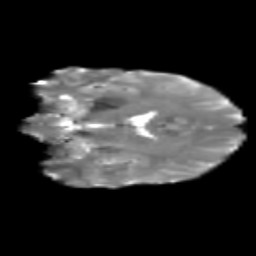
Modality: T2w
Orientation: coronal
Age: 38
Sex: female
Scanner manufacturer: siemens
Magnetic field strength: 3 T
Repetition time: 1.8 s
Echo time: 0.07 s